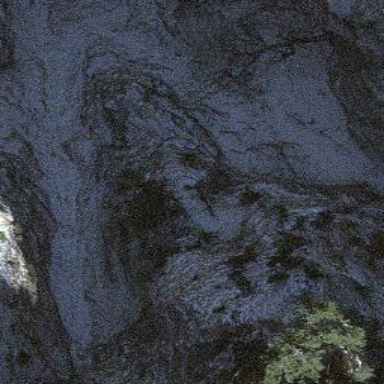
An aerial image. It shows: Natural cliff.